Question: I am trying to implement a Sierpinsky pyramid, that is like a Sierpinsky triangle but in 3D.
I have this structure to contain all the data about a pyramid:
'''
typedef struct
{
GLfloat xUp;
GLfloat yUp;
GLfloat zUp;
GLfloat base;
GLfloat height;
}pyramid;
'''
Then I've written a function that calculates three sub-pyramids:
'''
void findSubPyramids( pyramid pyr, pyramid subs[3])
{
for(int i=0; i<3; i++)
{
subs[i].height=pyr.height/2.0;
subs[i].base=pyr.base/2.0;
}
memcpy(subs,&pyr,3*sizeof(GLfloat));
subs[1].yUp= pyr.yUp-pyr.height/2.0;
subs[1].xUp= pyr.xUp+pyr.base/4.0;
subs[1].zUp= pyr.zUp-pyr.base/4.0;
subs[2].yUp= subs[1].yUp;
subs[2].xUp= pyr.xUp-pyr.base/4.0;
subs[2].zUp= subs[1].zUp;
}
'''
But this algorithm implementation is wrong: something is wrong with the zUp coordinate of the two sub-pyramids at bottom: indeed the pyramid is not drawn as I want:

But if I use glOrtho instead of gluPerspective the pyramid is drawn ok.I know that the gluPerspective and the functions I use are right, but is the algorithm to be wrong.
This is where I implement the algorithm that calculated all the sub-pyramids:
'''
void drawSierpinskyPyramid (pyramid pyr)
{
assert(EQUAL(pyr.height, pyr.base));
if(pyr.base > 4.0)
{
setRandomColor();
pyramid subs[3];
drawPyramid(pyr);
findSubPyramids(pyr, subs);
for(int i=0; i<3; i++)
{
drawSierpinskyPyramid(subs[i]);
}
}
}
'''
I don't get what's wrong.
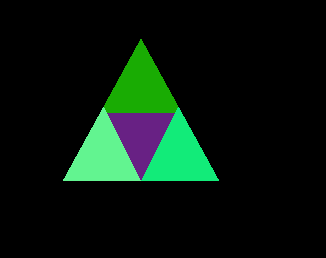
Answer: Give this a shot:
'''
// gcc -std=c99 main.c -lglut -lGL -lGLU
#include <GL/glut.h>
#include <math.h>
#include <stdlib.h>
typedef struct
{
float x, y, z;
} Vec3f;
void glTriangle( Vec3f* v0, Vec3f* v1, Vec3f* v2 )
{
glColor3ub( rand() % 255, rand() % 255, rand() % 255 );
glVertex3fv( (GLfloat*)v0 );
glVertex3fv( (GLfloat*)v1 );
glVertex3fv( (GLfloat*)v2 );
}
// v0, v1, v2 = base, v3 = top
void glTetrahedron( Vec3f* v0, Vec3f* v1, Vec3f* v2, Vec3f* v3 )
{
glTriangle( v0, v2, v1 );
glTriangle( v0, v1, v3 );
glTriangle( v1, v2, v3 );
glTriangle( v2, v0, v3 );
}
Vec3f Lerp( Vec3f* v0, Vec3f* v1, float u )
{
Vec3f ret = {
v0->x + ( v1->x - v0->x ) * u,
v0->y + ( v1->y - v0->y ) * u,
v0->z + ( v1->z - v0->z ) * u,
};
return ret;
}
void glSierpinskiPyramid( Vec3f* v0, Vec3f* v1, Vec3f* v2, Vec3f* v3, unsigned int level )
{
if( level == 0 )
{
glTetrahedron( v0, v1, v2, v3 );
return;
}
// midpoints
Vec3f m01 = Lerp( v0, v1, 0.5 );
Vec3f m12 = Lerp( v1, v2, 0.5 );
Vec3f m02 = Lerp( v0, v2, 0.5 );
Vec3f m03 = Lerp( v0, v3, 0.5 );
Vec3f m13 = Lerp( v1, v3, 0.5 );
Vec3f m23 = Lerp( v2, v3, 0.5 );
glSierpinskiPyramid( v0, &m01, &m02, &m03, level-1 );
glSierpinskiPyramid( &m01, v1, &m12, &m13, level-1 );
glSierpinskiPyramid( &m02, &m12, v2, &m23, level-1 );
glSierpinskiPyramid( &m03, &m13, &m23, v3, level-1 );
}
void display()
{
glClear( GL_COLOR_BUFFER_BIT | GL_DEPTH_BUFFER_BIT );
glMatrixMode( GL_PROJECTION );
glLoadIdentity();
double w = glutGet( GLUT_WINDOW_WIDTH );
double h = glutGet( GLUT_WINDOW_HEIGHT );
gluPerspective( 60, w / h, 0.1, 100 );
glMatrixMode( GL_MODELVIEW );
glLoadIdentity();
glTranslatef( 0, 0, -9 );
srand(0);
glPushMatrix();
glScalef( 3, 3, 3 );
static float angle = 0;
angle += 1;
glRotatef( angle/3, 0.2, 1, 0 );
Vec3f v0 = { -1, -1 / sqrtf(3), -1 / sqrtf(6) };
Vec3f v1 = { 1, -1 / sqrtf(3), -1 / sqrtf(6) };
Vec3f v2 = { 0, 2 / sqrtf(3), -1 / sqrtf(6) };
Vec3f v3 = { 0, 0, 3 / sqrtf(6) };
glBegin( GL_TRIANGLES );
glSierpinskiPyramid( &v0, &v1, &v2, &v3, 3 );
glEnd();
glPopMatrix();
glutSwapBuffers();
}
void timer(int extra)
{
glutPostRedisplay();
glutTimerFunc(16, timer, 0);
}
int main( int argc, char **argv )
{
glutInit( &argc, argv );
glutInitDisplayMode( GLUT_RGBA | GLUT_DEPTH | GLUT_DOUBLE );
glutInitWindowSize( 640, 480 );
glutCreateWindow( "Sierpinski Pyramid" );
glutDisplayFunc( display );
glutTimerFunc(0, timer, 0);
glEnable( GL_DEPTH_TEST );
glEnable( GL_CULL_FACE );
glutMainLoop();
return 0;
}
'''